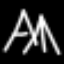
Label: The Eiffel Tower